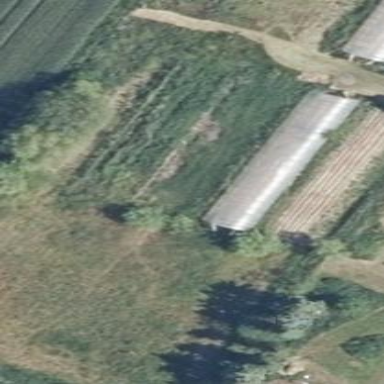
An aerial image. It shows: Greenhouse.